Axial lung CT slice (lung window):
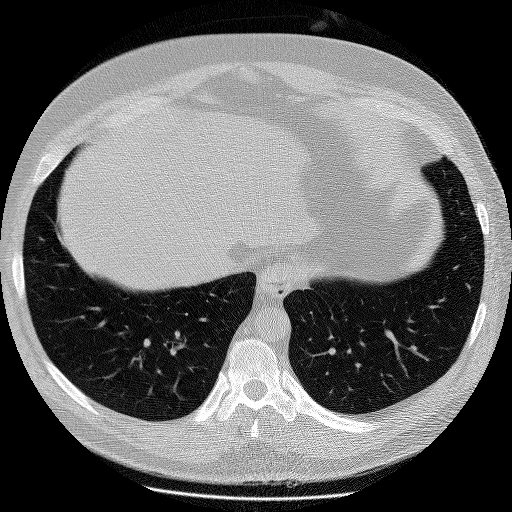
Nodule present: no